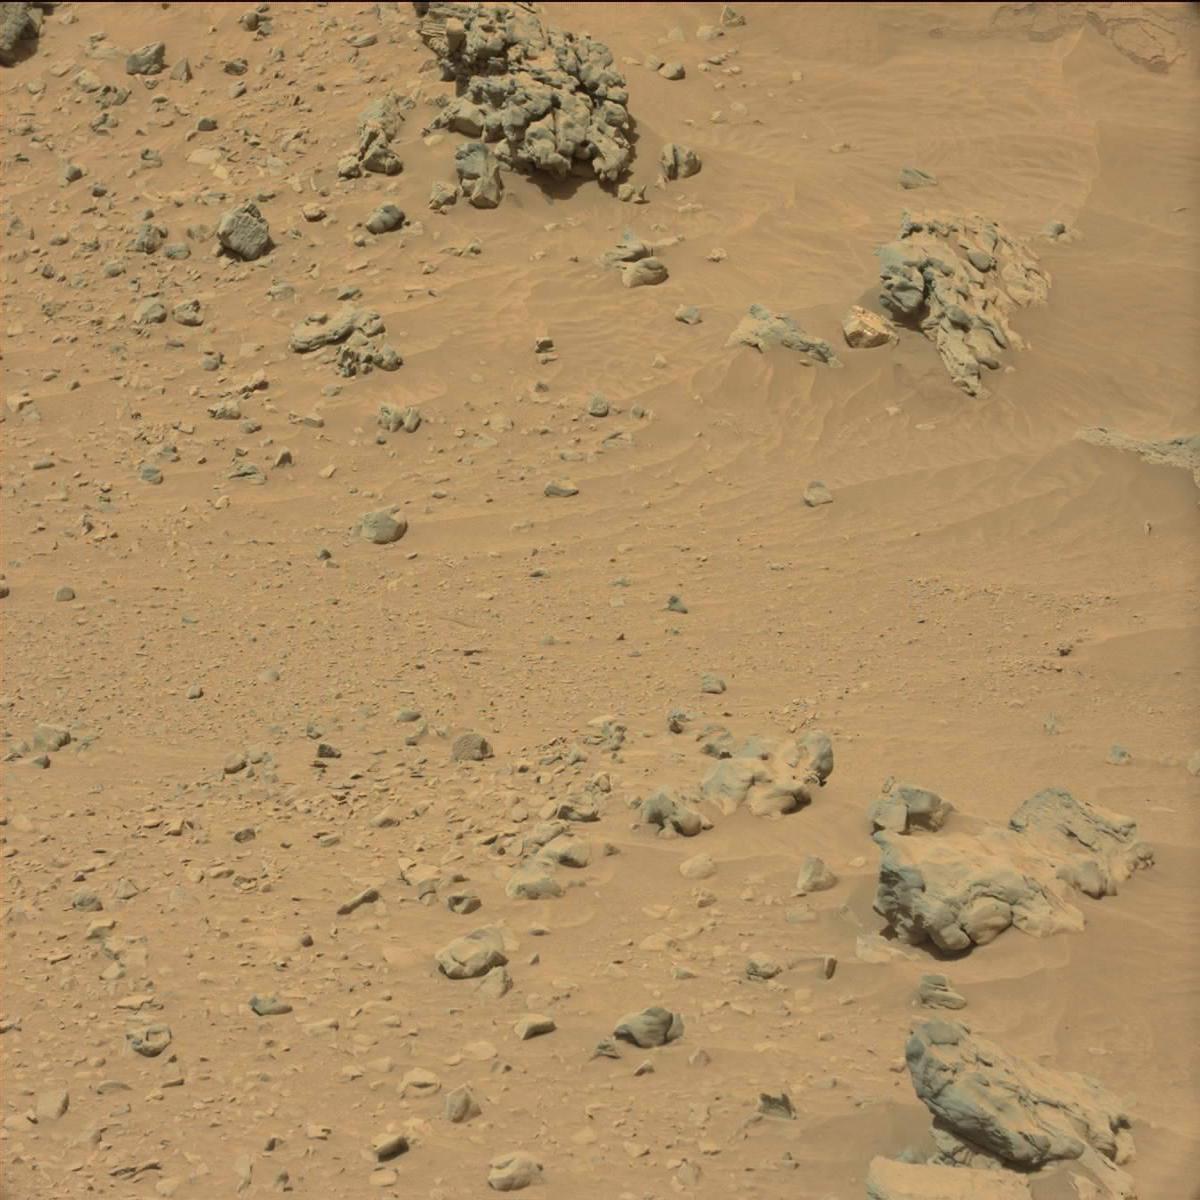
Terrain classes present: Bedrock, Rock, Sand / Soil